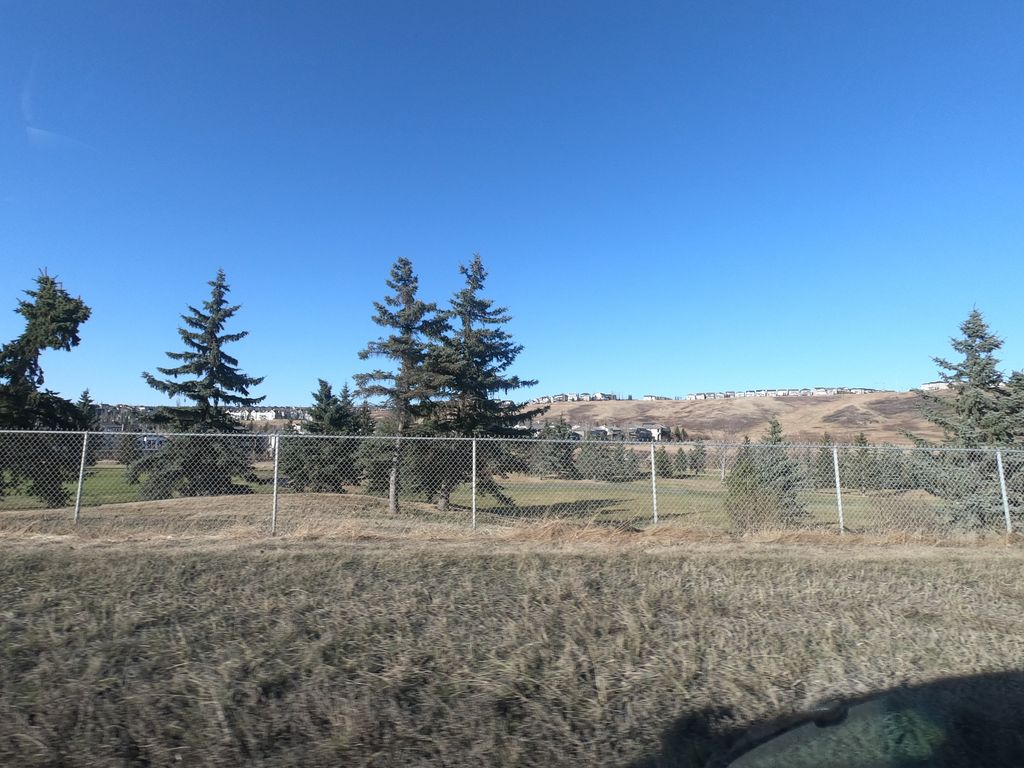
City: calgary